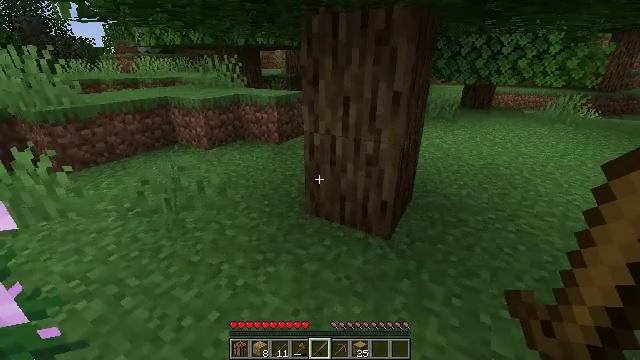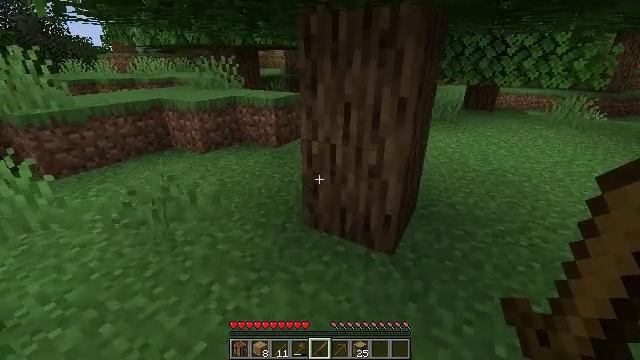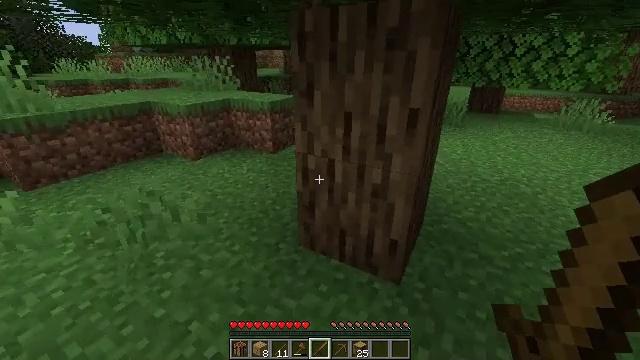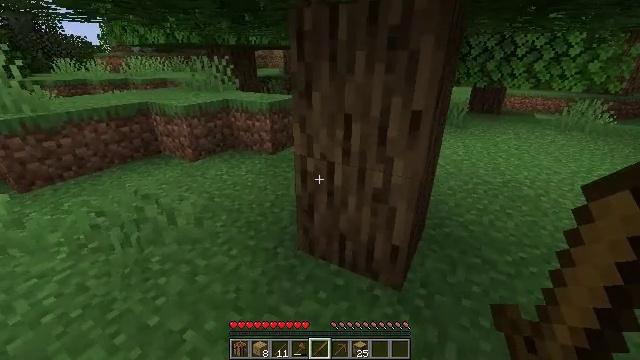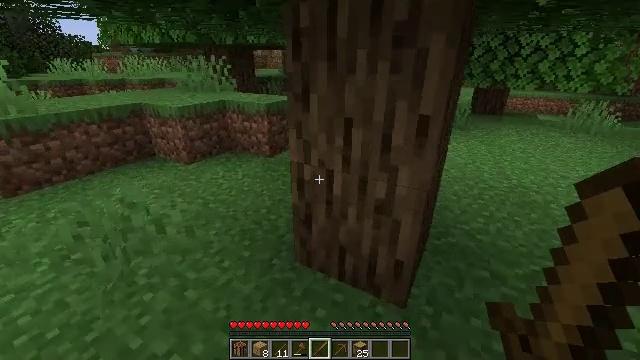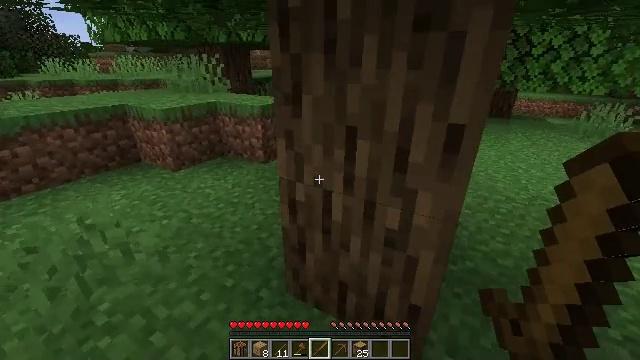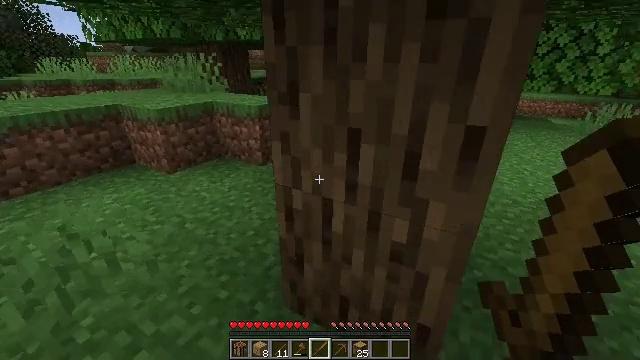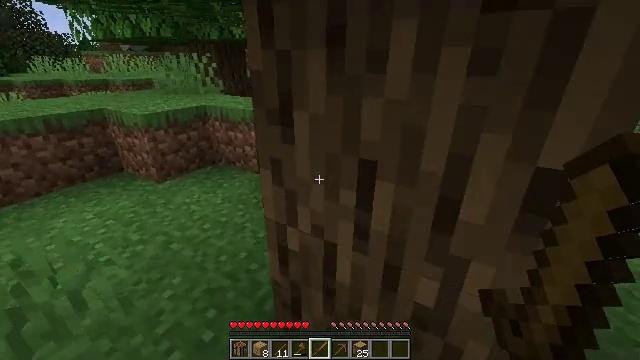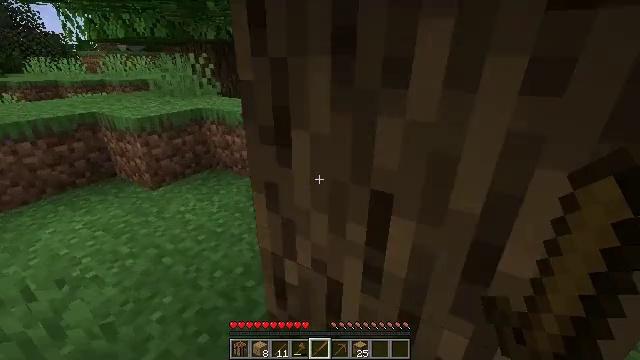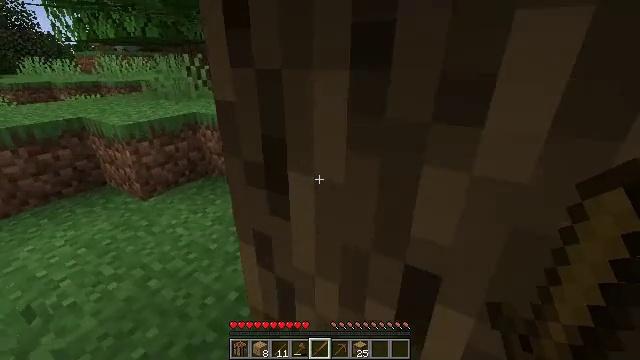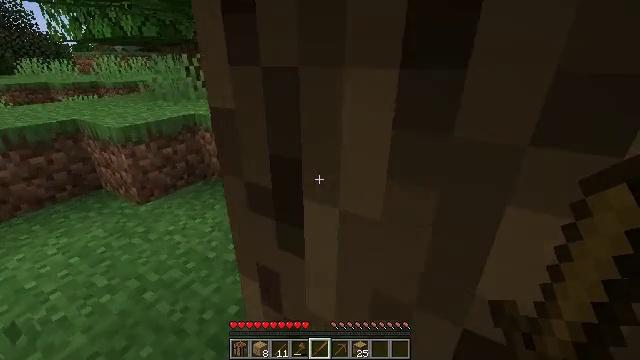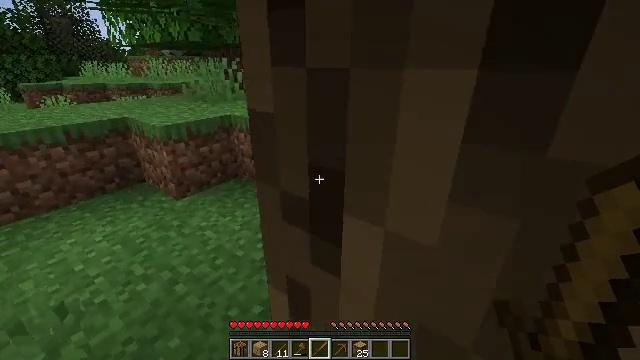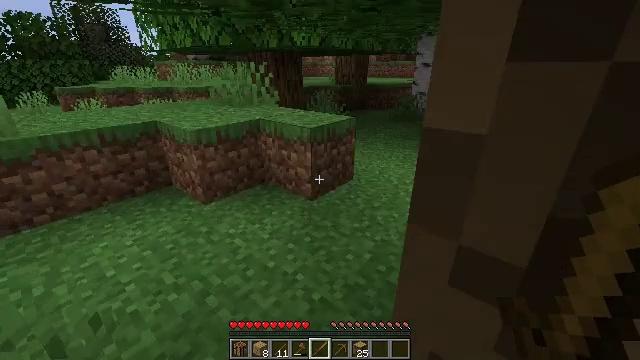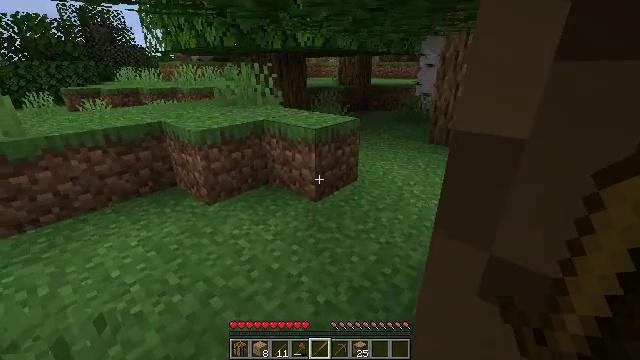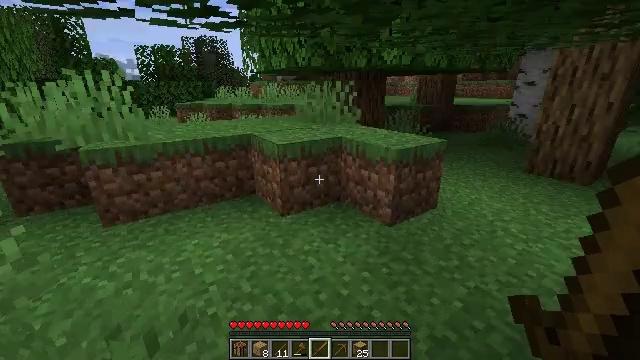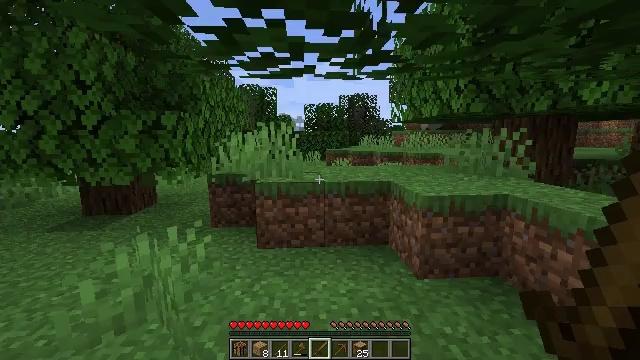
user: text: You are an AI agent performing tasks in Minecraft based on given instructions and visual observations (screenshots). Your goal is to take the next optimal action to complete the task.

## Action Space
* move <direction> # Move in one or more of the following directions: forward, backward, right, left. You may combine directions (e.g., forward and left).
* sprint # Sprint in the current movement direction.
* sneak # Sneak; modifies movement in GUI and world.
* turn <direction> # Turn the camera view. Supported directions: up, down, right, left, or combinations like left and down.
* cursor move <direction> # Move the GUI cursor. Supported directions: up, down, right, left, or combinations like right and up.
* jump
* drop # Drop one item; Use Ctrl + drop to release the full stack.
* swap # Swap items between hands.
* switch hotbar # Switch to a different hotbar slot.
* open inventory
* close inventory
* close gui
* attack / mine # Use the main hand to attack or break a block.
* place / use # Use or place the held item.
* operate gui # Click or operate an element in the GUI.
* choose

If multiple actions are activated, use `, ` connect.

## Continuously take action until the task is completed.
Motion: motion action
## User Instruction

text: Mine the rose bush in the garden.
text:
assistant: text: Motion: move forward
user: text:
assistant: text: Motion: move forward
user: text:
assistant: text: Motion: move forward
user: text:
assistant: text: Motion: move forward
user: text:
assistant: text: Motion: move forward
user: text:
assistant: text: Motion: move forward
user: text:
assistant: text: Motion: move forward
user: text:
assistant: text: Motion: move forward
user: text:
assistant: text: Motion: move forward
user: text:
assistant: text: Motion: move forward
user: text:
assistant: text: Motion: move forward, turn left
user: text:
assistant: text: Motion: move forward, turn left
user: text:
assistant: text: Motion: move forward
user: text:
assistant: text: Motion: move forward, turn left and up
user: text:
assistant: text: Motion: move forward, turn left and up
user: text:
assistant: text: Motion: move forward, turn left and up
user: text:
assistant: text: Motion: move forward, turn left and up
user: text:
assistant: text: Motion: move forward
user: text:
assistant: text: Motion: move forward
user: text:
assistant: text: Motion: move forward, turn left and down
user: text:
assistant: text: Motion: move forward, turn left and down
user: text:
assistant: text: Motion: move forward
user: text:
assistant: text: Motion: move forward
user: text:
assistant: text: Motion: move forward
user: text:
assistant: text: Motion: move forward
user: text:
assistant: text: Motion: move forward
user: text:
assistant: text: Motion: move forward
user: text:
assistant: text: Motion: move forward
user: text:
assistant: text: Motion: move forward
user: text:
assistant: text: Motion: move forward